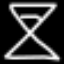
Label: hourglass